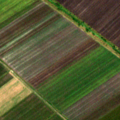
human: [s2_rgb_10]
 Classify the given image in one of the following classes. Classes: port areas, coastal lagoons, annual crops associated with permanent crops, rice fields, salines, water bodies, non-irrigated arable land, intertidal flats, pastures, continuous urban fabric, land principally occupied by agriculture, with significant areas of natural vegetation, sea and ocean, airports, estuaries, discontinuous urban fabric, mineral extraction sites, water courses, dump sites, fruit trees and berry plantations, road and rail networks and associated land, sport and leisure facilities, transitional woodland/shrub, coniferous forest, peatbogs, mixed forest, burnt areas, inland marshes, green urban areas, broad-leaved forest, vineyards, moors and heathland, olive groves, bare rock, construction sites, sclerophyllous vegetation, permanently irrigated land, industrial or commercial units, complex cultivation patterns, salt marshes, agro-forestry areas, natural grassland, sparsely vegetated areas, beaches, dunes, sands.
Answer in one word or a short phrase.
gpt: non-irrigated arable land